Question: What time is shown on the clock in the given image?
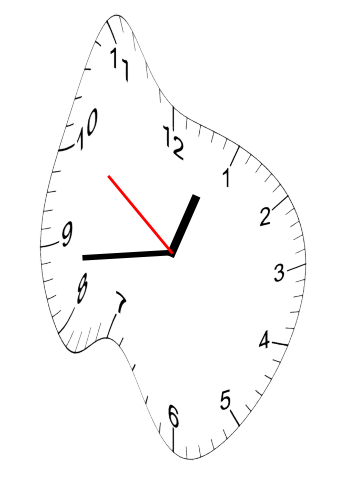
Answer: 12:43:51